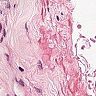
Metastatic tissue present: no